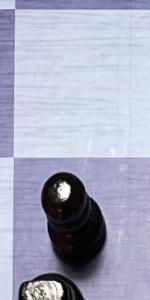
Label: Pawn_Black